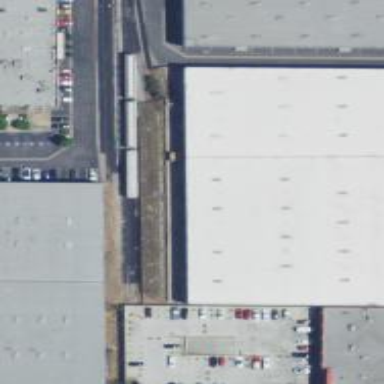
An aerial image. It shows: Warehouse.